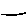
Label: line